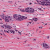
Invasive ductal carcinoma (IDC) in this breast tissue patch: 1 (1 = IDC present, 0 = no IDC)